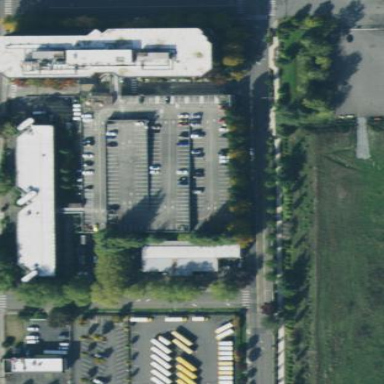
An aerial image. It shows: Multi-storey parking building.